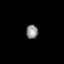
Tissue: skin
Cell type: Epithelial cells
Senescence score: 0.7435
Nuclear area (px): 162
Mean DAPI intensity: 138.698